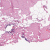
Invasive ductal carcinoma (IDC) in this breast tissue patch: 0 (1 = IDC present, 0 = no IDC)